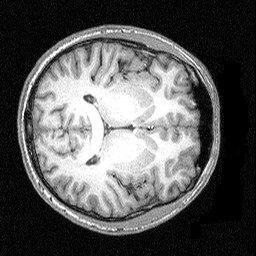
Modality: T1w
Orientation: axial
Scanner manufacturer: siemens
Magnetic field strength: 3 T
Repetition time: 1.54 s
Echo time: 0.00304 s